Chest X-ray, AP view. Patient: 56 years old, sex M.
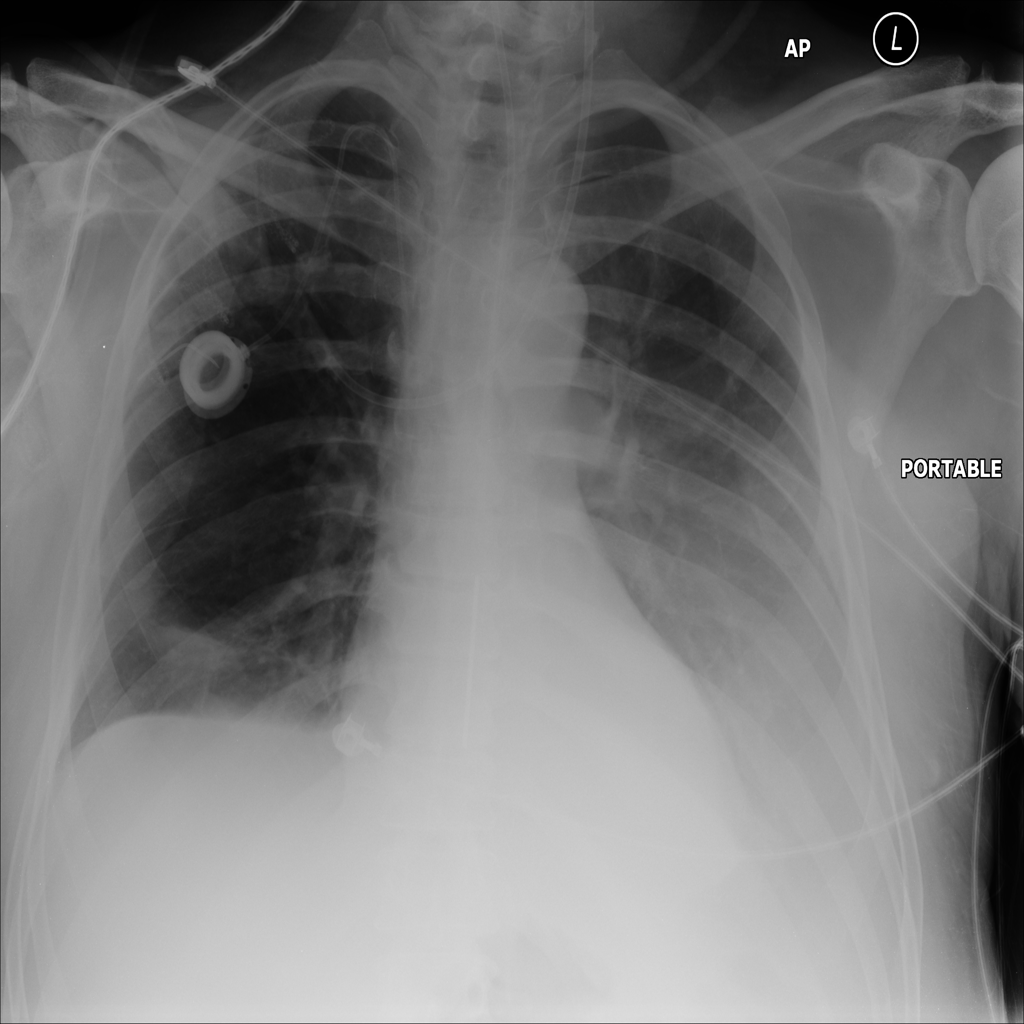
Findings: No Finding